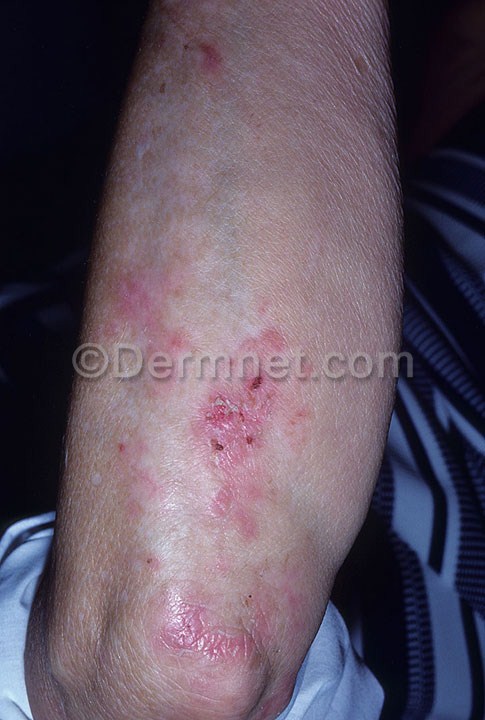
Disease: Bullous Disease Photos